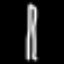
Label: fork